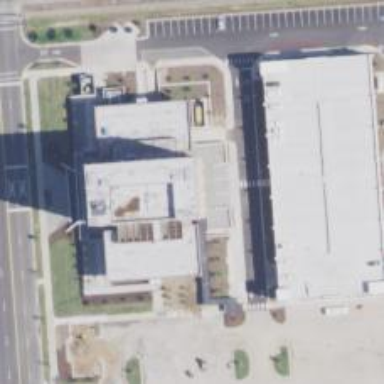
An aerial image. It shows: Public building.